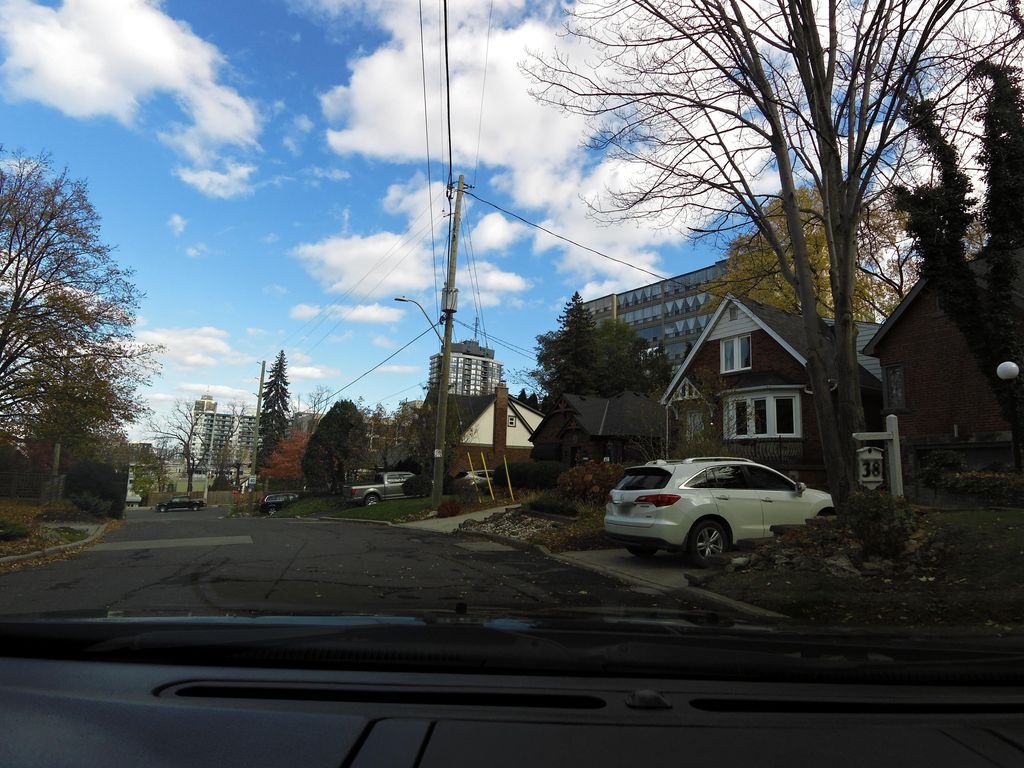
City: hamilton